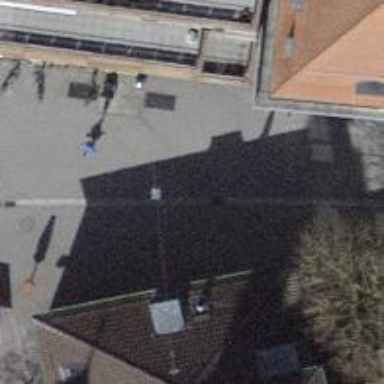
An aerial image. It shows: Pedestrian path with asphalt surface.